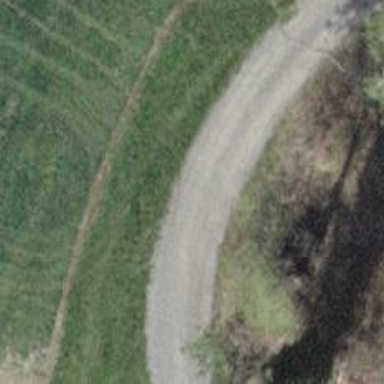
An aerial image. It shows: Pebblestone track with grade2 tracktype.